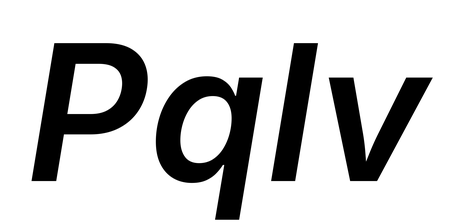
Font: Inter-Italic_SemiBold_Italic